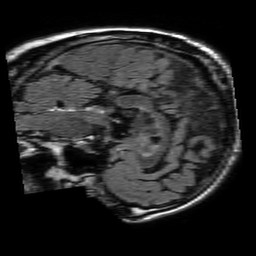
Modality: FLAIR
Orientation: sagittal
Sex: male
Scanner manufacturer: philips
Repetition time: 11 s
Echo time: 0.125 s